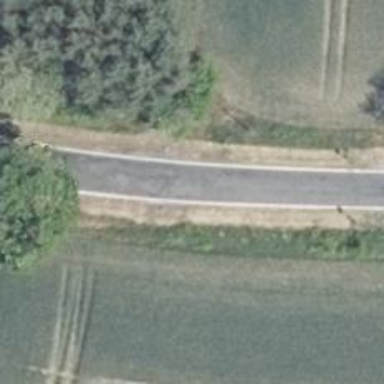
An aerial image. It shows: Secondary road with asphalt surface.